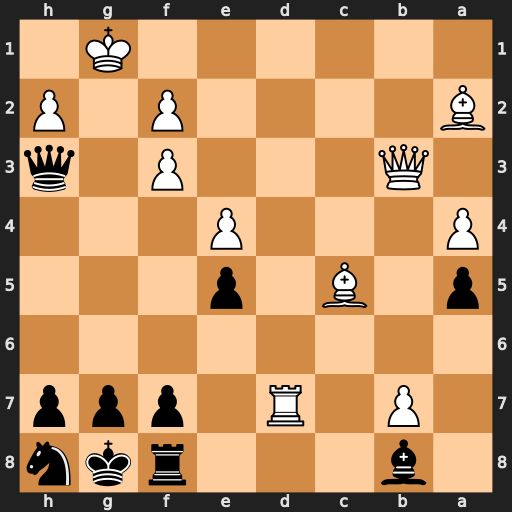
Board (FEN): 1b3rkn/1P1R1ppp/8/p1B1p3/P3P3/1Q3P1q/B4P1P/6K1
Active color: b
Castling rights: -
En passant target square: -
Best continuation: Qxd7 Bxf8 Kxf8